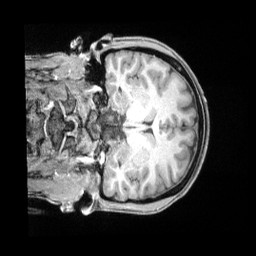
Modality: T1w
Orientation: coronal
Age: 34
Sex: female
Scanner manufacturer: siemens
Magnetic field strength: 3 T
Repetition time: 2 s
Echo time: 0.00211 s